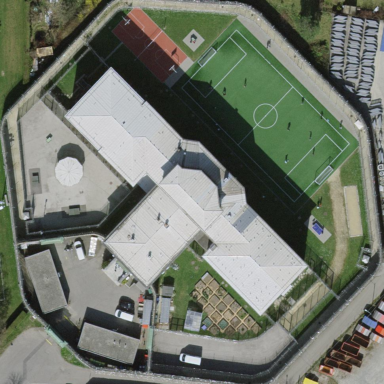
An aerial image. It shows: Prison surrounded by wall.